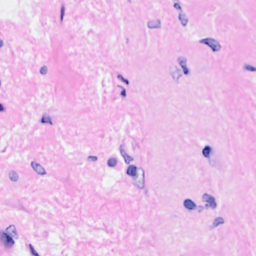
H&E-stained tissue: Breast